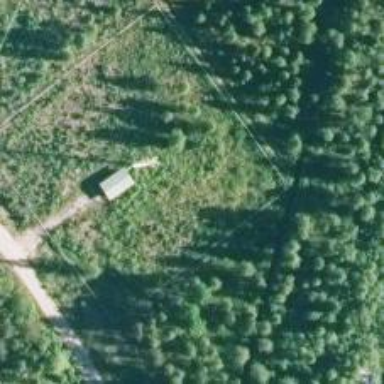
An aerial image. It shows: Mast tower used for communication.